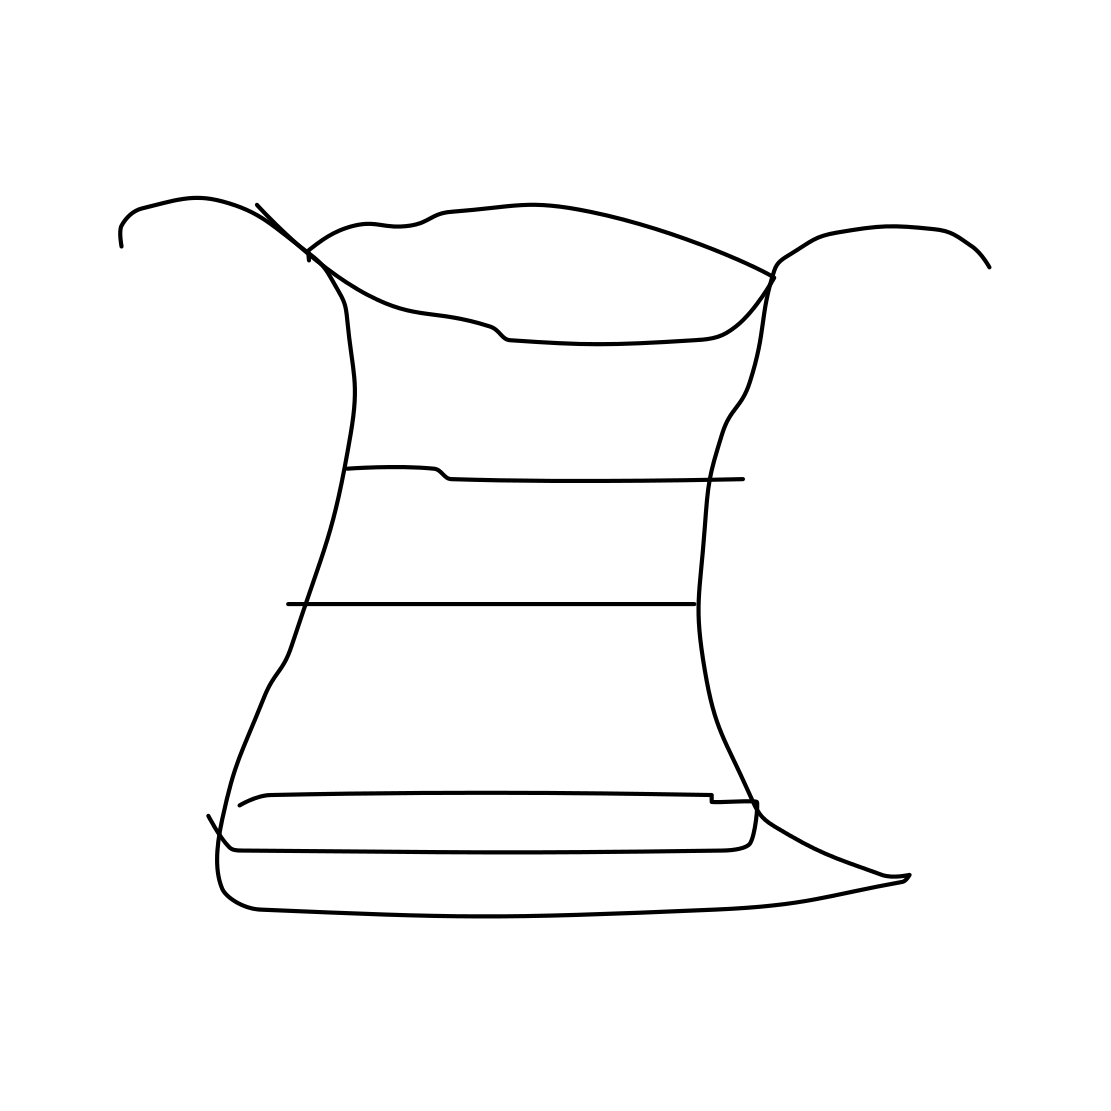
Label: vase